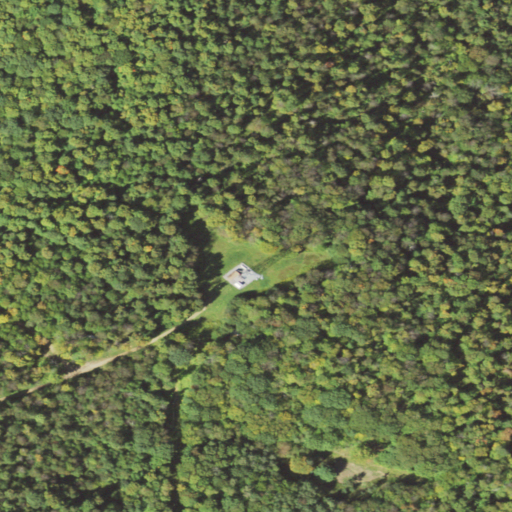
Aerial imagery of mountain in Pennsylvania named Prospect Hill containing deciduous forest and open development